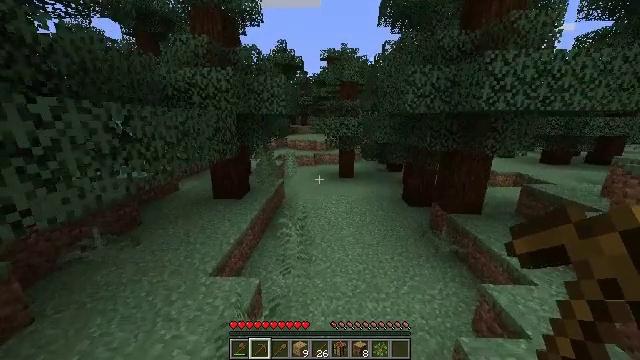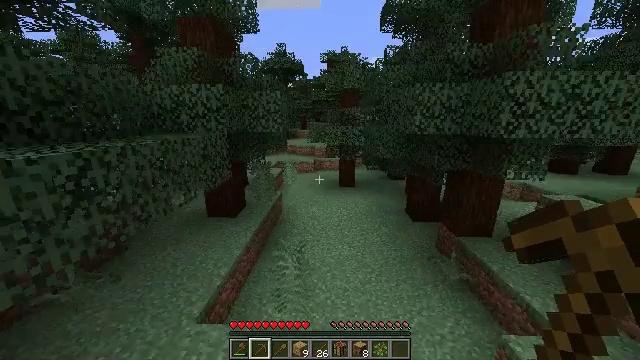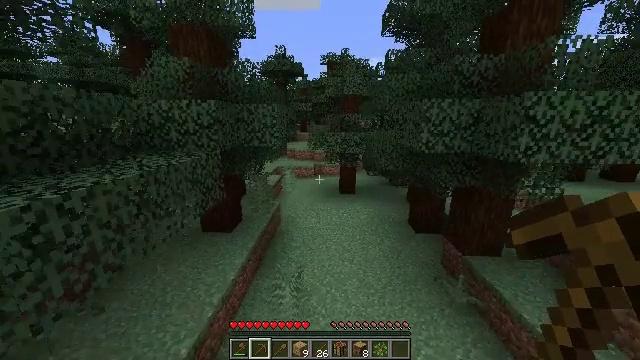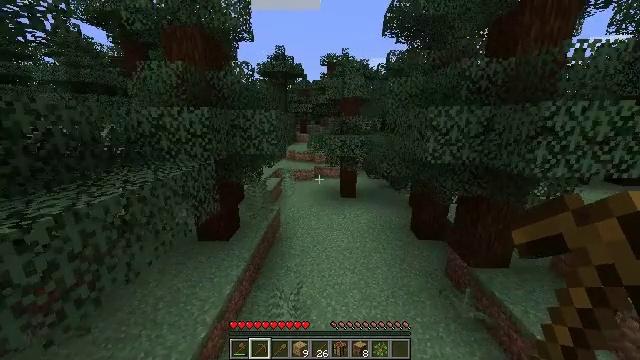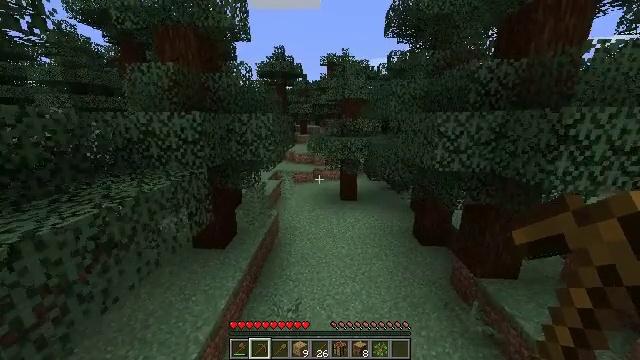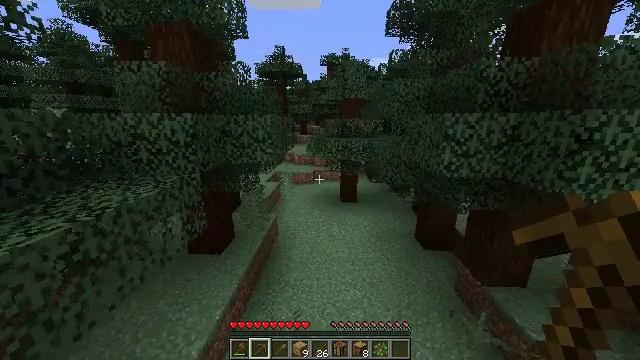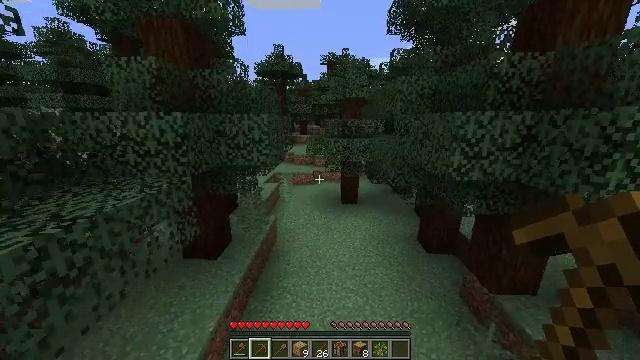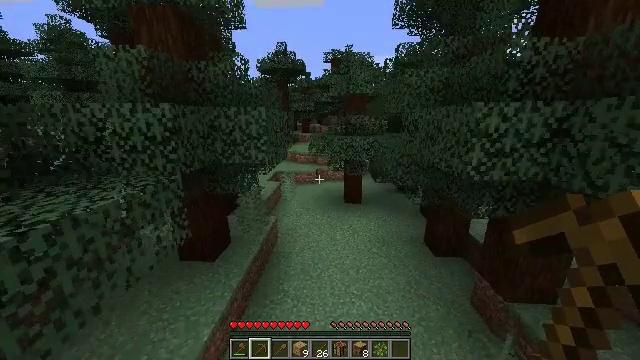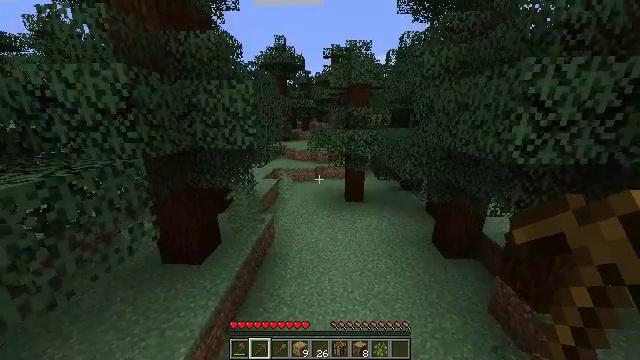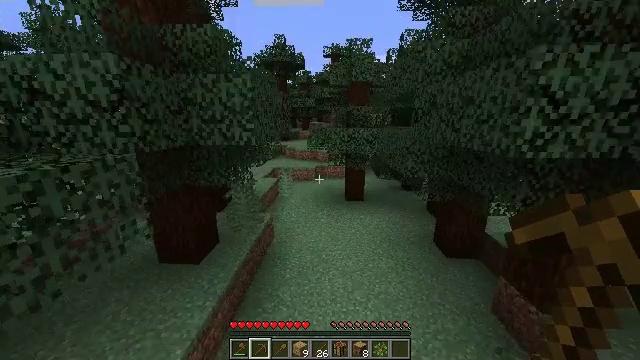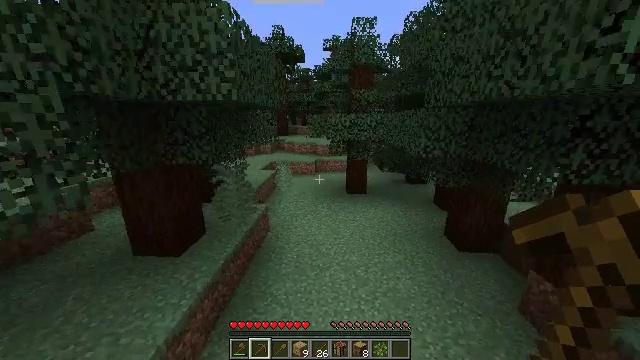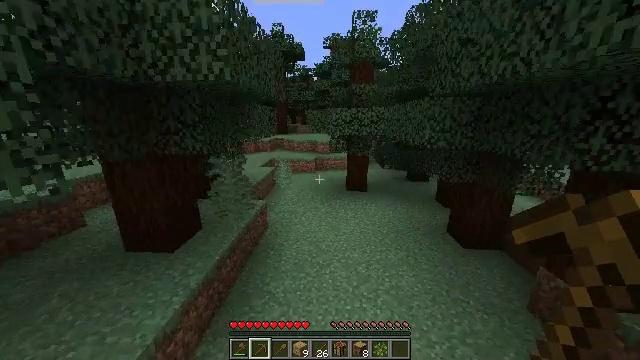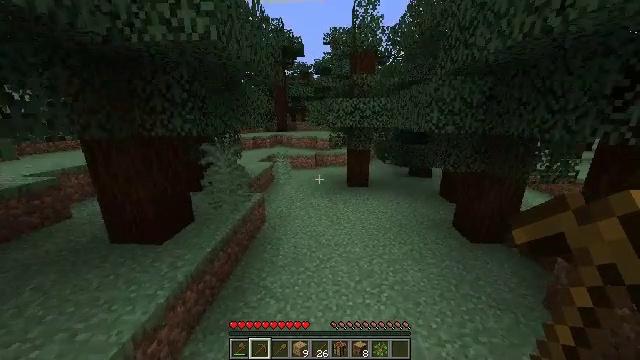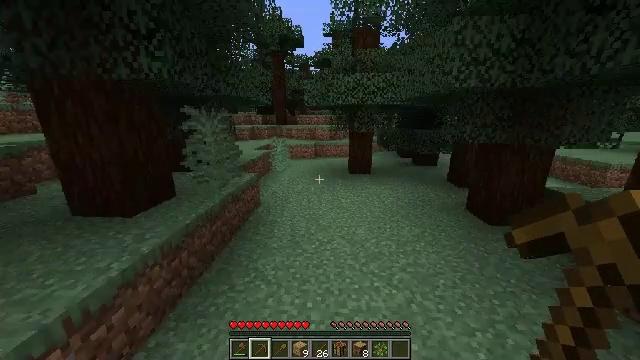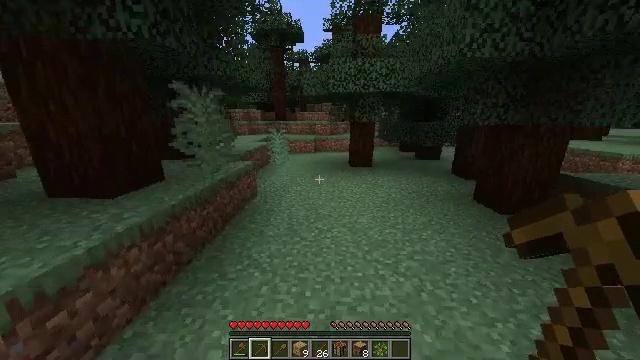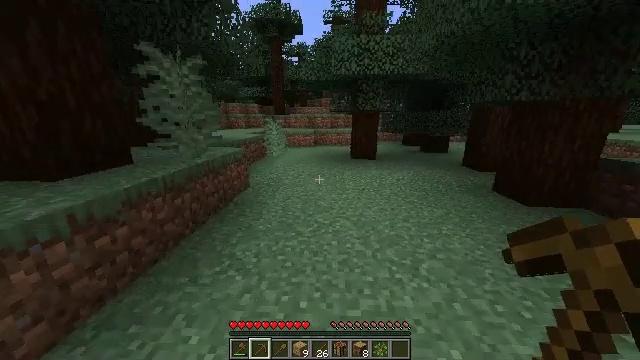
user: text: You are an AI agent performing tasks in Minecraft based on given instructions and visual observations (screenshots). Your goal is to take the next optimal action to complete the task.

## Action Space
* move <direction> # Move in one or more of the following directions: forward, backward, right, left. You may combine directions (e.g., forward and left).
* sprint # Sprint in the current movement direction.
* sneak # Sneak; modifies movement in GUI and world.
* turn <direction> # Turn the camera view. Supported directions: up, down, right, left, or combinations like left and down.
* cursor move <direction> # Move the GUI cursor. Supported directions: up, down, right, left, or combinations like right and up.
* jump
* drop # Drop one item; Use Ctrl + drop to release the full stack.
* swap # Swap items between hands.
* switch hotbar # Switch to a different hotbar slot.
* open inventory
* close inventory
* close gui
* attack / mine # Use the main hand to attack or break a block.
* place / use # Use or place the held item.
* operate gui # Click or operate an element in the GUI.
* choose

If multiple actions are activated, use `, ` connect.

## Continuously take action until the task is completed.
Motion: motion action
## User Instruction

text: Mine spruce leaves from the tree.
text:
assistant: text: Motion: move forward, jump
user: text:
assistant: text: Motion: move forward, jump
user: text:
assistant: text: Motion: move forward, jump
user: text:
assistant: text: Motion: move forward, jump
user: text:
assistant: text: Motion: move forward, jump
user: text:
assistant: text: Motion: move forward, jump
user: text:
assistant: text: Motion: move forward, jump
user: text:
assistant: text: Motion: move forward, jump
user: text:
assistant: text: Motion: move forward, jump
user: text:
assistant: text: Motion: move forward, jump
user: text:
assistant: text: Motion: move forward, jump
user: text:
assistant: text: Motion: move forward
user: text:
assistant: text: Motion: move forward
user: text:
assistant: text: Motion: move forward
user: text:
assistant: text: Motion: move forward
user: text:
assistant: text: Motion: move forward
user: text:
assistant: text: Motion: move forward
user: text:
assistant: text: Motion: move forward
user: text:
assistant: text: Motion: move forward
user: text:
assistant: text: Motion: move forward
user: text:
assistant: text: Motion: move forward
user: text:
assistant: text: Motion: move forward, turn left and up
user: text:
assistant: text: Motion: move forward, turn left and up
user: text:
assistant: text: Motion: move forward
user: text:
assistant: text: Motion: move forward
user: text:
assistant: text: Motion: move forward
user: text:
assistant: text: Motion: move forward
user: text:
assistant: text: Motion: move forward, turn right and up
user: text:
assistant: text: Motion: move forward
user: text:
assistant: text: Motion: move forward